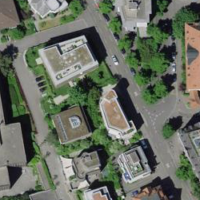
EUNIS habitat code: 54
Species observed at this site:
Noctua comes
Oecanthus pellucens